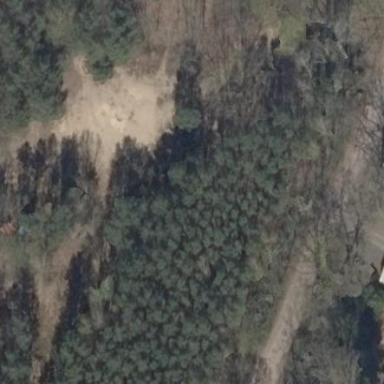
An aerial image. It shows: Natural area covered with sand.